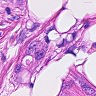
Metastatic tissue present: yes